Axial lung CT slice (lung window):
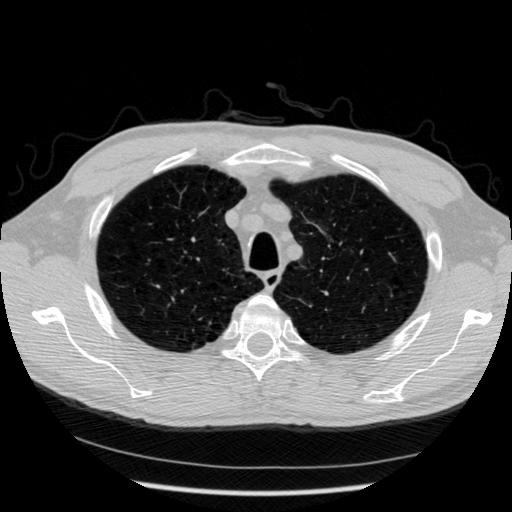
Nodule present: no